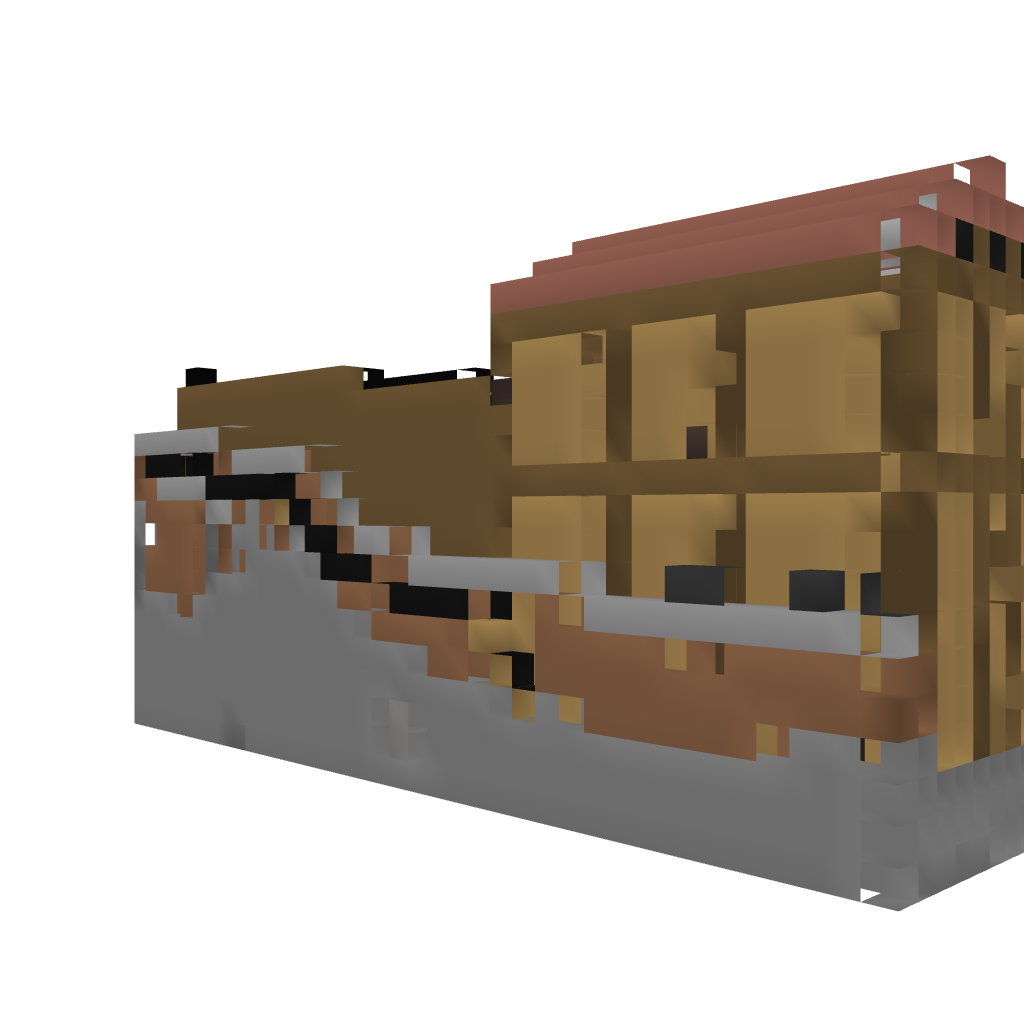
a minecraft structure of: auto crop harvester